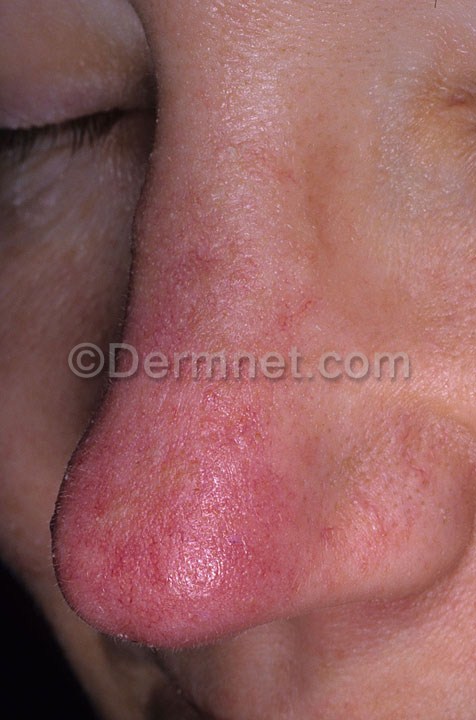
Disease: Acne and Rosacea Photos